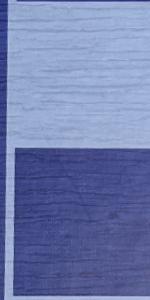
Label: Empty